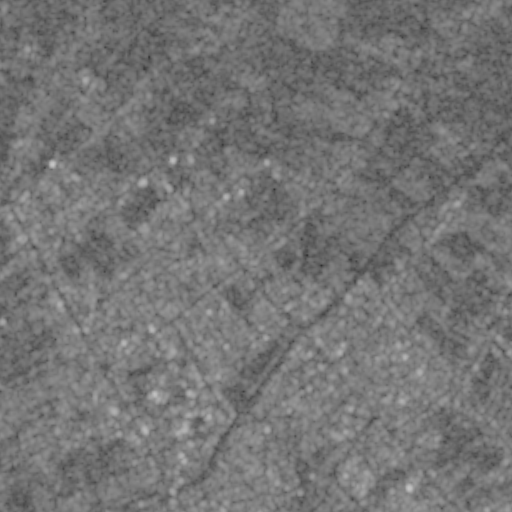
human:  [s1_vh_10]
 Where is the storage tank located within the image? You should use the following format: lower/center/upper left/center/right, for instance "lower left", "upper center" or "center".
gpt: The storage tank is located in the upper center of the image.
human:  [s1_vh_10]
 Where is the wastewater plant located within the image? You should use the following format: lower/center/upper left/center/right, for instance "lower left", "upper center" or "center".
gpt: The wastewater plant is located in the upper center of the image.
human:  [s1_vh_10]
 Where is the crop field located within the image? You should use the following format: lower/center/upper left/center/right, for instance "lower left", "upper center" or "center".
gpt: There is no crop field in the image.

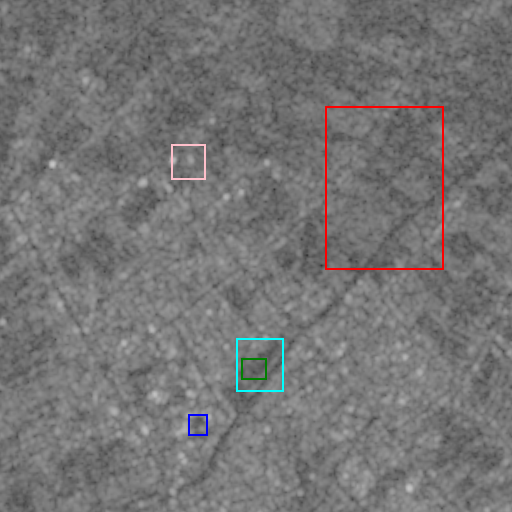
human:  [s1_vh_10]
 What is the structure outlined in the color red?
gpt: The structure outlined in red is a crop field.
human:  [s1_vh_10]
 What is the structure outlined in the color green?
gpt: The structure outlined in green is a park.
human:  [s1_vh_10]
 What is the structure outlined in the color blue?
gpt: The structure outlined in blue is a parking lot.
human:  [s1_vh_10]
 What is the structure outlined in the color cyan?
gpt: The structure outlined in cyan is a track.
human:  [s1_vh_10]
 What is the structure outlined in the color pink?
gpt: The structure outlined in pink is a wastewater plant.
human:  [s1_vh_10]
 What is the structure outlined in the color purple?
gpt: There is no purple outline.